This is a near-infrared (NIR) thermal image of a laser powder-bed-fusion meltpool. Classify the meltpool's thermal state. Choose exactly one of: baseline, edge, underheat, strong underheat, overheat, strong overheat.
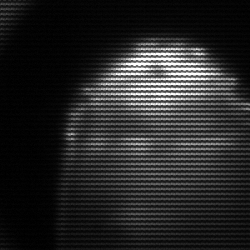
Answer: strong underheat